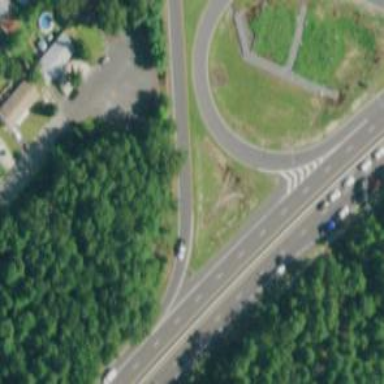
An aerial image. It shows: Trunk link highway.